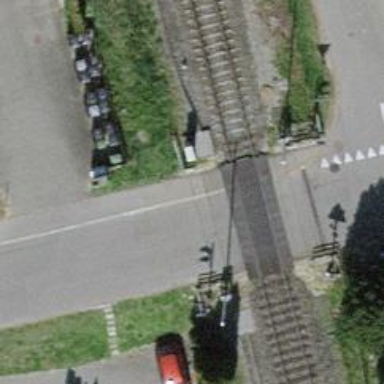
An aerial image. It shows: Level crossing along the railway.